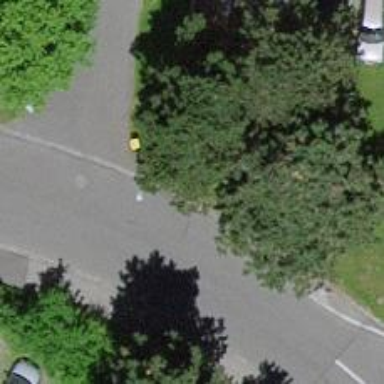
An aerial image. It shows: Post box.